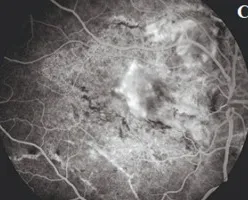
Fundus picture and FFA findings of case 2:. RE posterior pole shows AS with disciform scar in macula, multiple comet-tail lesions inferiorly, and ,staining on late phase FFA.
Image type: ophthalmic_imaging (ophthalmic_angiography)